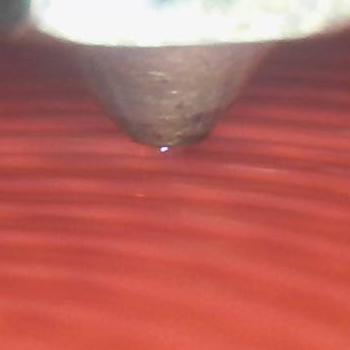
Flow rate: 118%